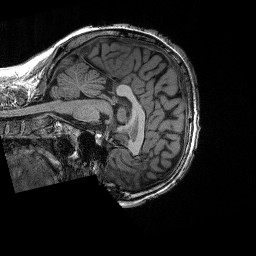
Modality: T1w
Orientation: sagittal
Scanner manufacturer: siemens
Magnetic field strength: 3 T
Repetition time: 2.3 s
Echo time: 0.00294 s